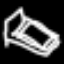
Label: bed